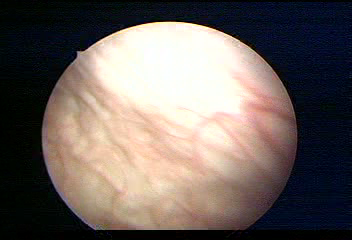
Modality: WLC
Class: Normal mucosa
Bladder cancer association: No